Question: I'm trying to use D-Feet to send D-Bus commands for ConnMan. D-Feet says all Parameters should be in "Python Syntax".
The D-Bus method is described by D-Bus as this:
'''
ConnectProvider(Dict of {String,Variant} provider) => (Object Path path)
'''
I've tried each of these ( Python dictionaries ):
'''
{u'Type': u'wifi', u'Mode': u'managed', u'SSID': u'testSSID', u'Security': u'WPA', u'Passphrase': u'test'}
{'Type': 'wifi', 'Mode': 'managed', 'SSID': 'testSSID', 'Security': 'WPA', 'Passphrase': 'test'}
{"Type": "wifi", "Mode": "managed", "SSID": "testSSID", "Security": "WPA", "Passphrase": "test"}
{"Type":__import__('dbus').String("wifi", variant_level=1),"Mode":__import__('dbus').String("managed", variant_level=1),"SSID":__import__('dbus').String("testSSID", variant_level=1),"Security":__import__('dbus').String("WPA", variant_level=1),"Passphrase":__import__('dbus').String("test", variant_level=1)}
'''
But I keep getting the error 'Invalid Arguments':

I have dbus-monitor --system running so I can view anything happening on the system bus but when I click 'Execute' nothing is actually sent to the bus. I immediately get the error so I am assuming D-Feet is saying the format of the input is incorrect.
What am I doing wrong? How can I send this command? Thanks!
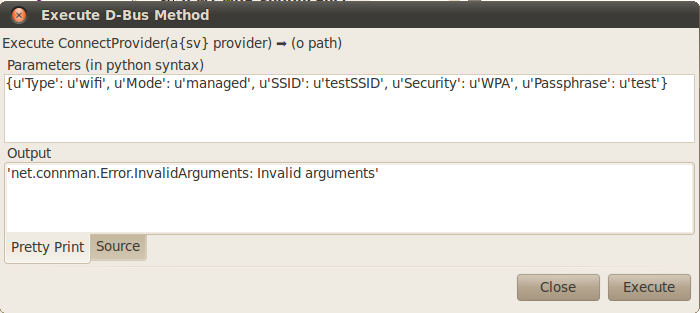
Answer: I got this to work in D-Feet as "Method input" to a method that takes an a{sv}:
'''
{"key": __import__('gi.repository.GLib', globals(), locals(), ['Variant']).Variant("s", "value")}
'''